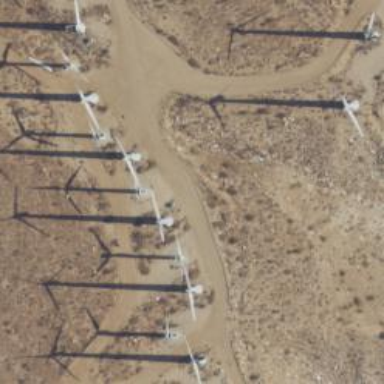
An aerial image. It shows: Horizontal axis wind turbine generating power from wind energy.